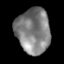
Tissue: lung
Cell type: Epithelial cells
Senescence score: 0.1528
Nuclear area (px): 1499
Mean DAPI intensity: 128.646